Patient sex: F
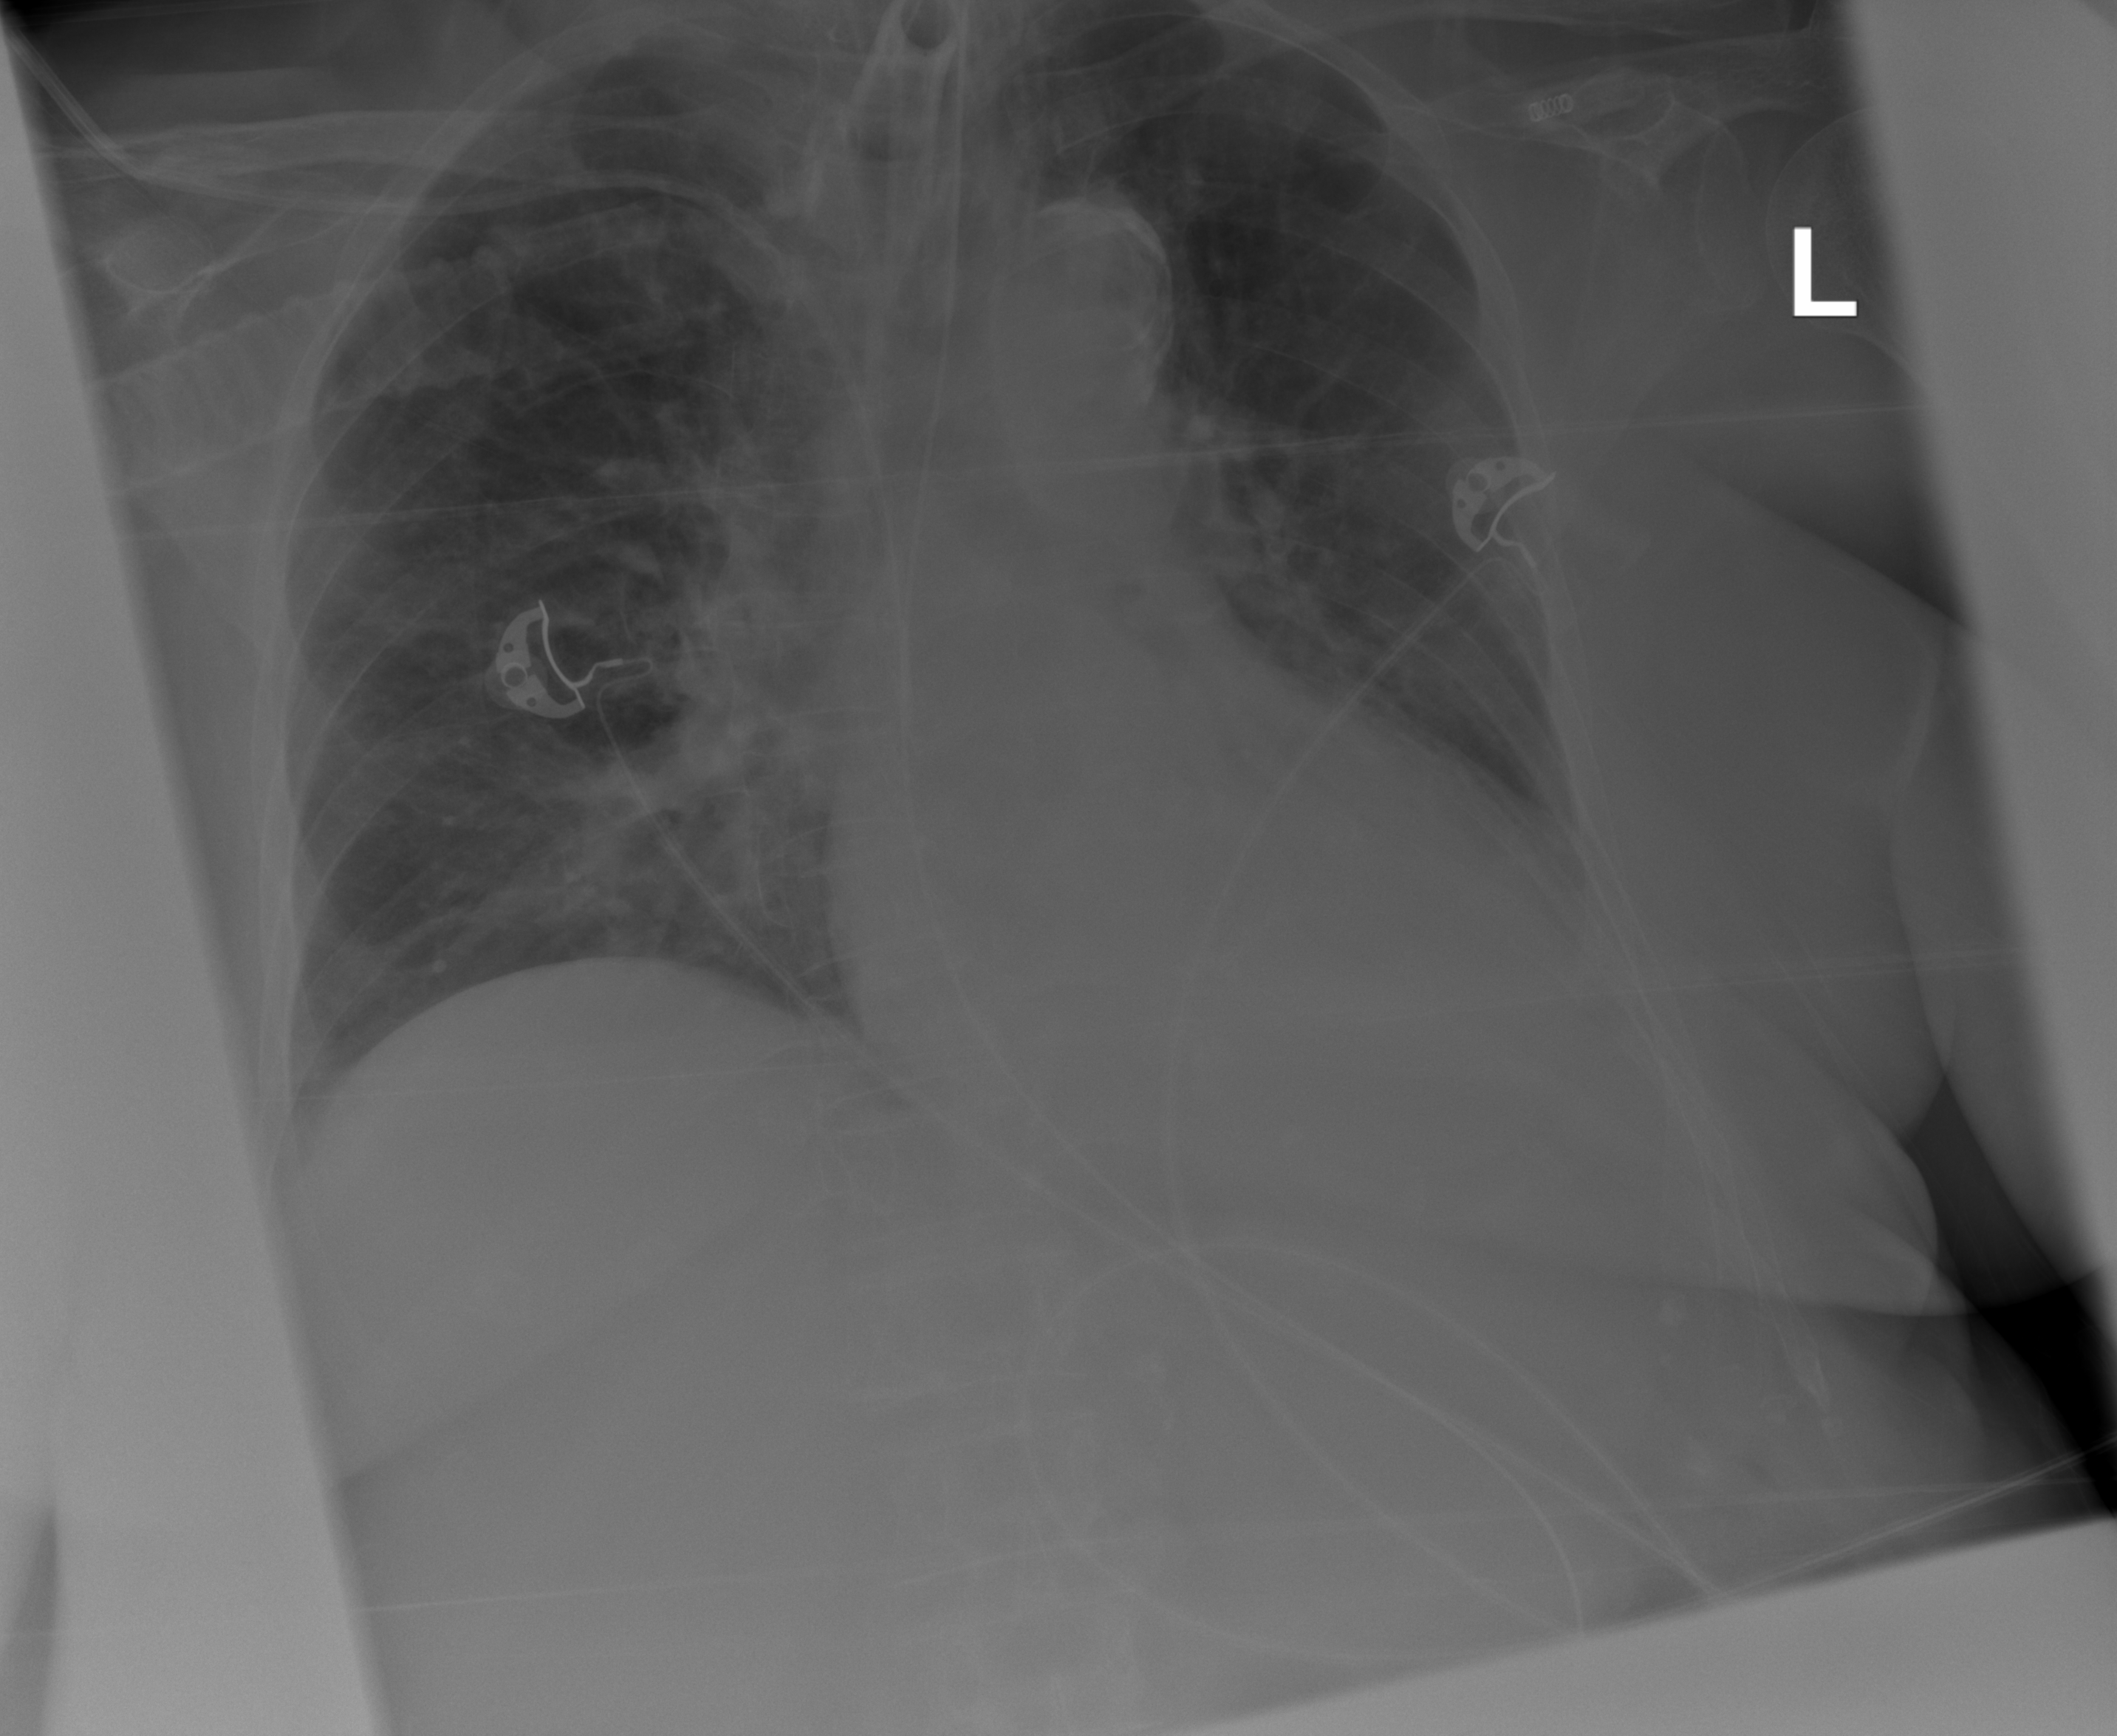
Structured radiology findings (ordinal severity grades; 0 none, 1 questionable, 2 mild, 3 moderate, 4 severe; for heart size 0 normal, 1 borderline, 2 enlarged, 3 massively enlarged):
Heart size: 0
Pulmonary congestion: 2
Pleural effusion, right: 0
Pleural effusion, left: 2
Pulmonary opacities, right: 0
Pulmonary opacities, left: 0
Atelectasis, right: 1
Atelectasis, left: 1